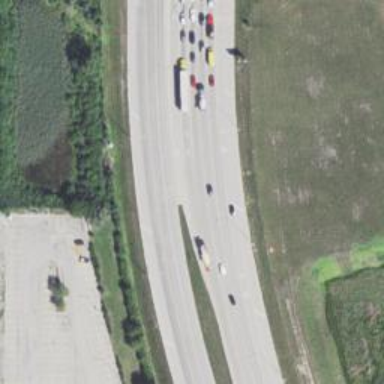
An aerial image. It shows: Trunk highway with expressway features.